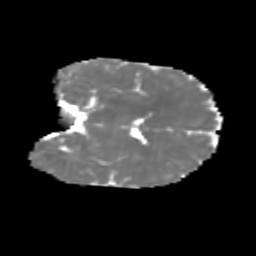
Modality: MD
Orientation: coronal
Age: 6
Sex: male
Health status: healthy